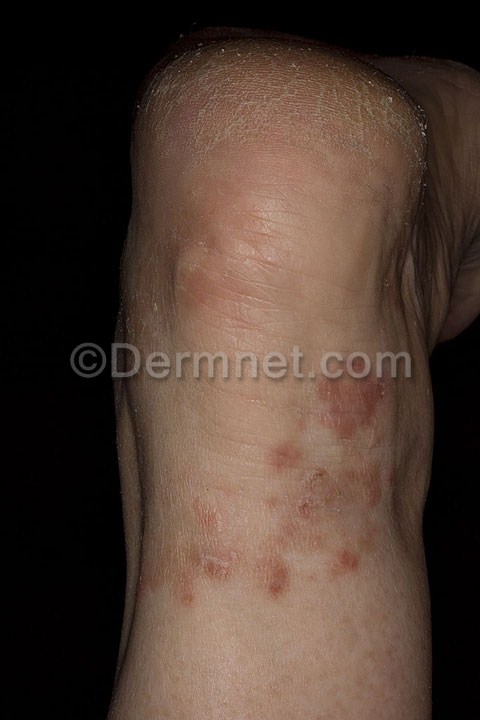
Disease: Tinea Ringworm Candidiasis and other Fungal Infections